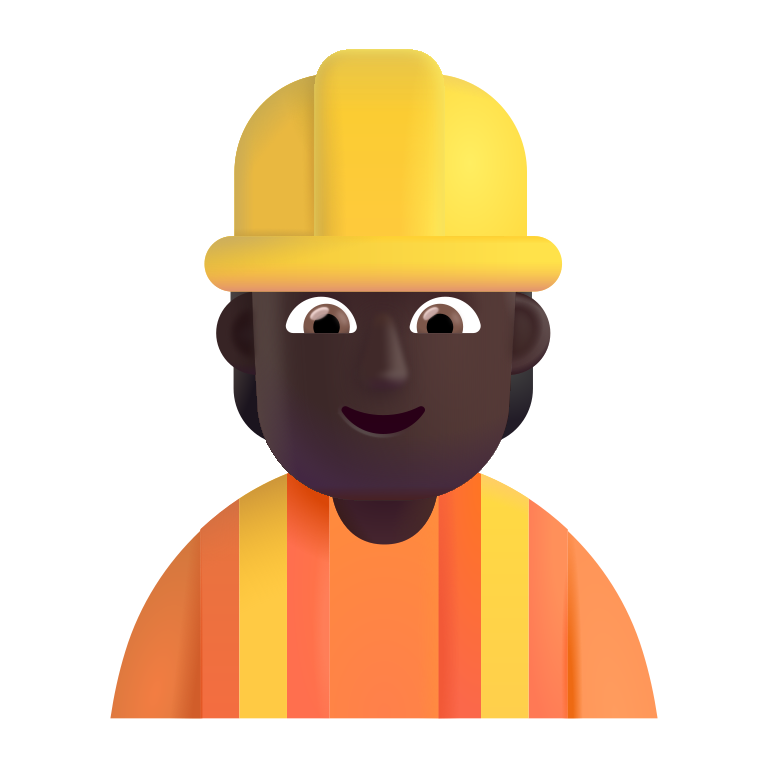
construction worker color dark